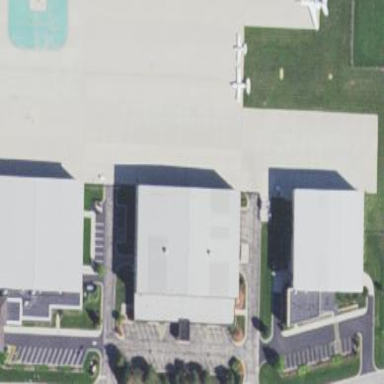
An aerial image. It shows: Building that is hangar at the airport.